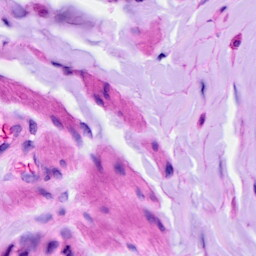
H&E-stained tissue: Ovarian